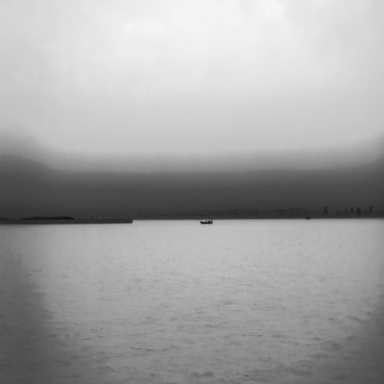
There are two bulk_carriers in the infrared image.